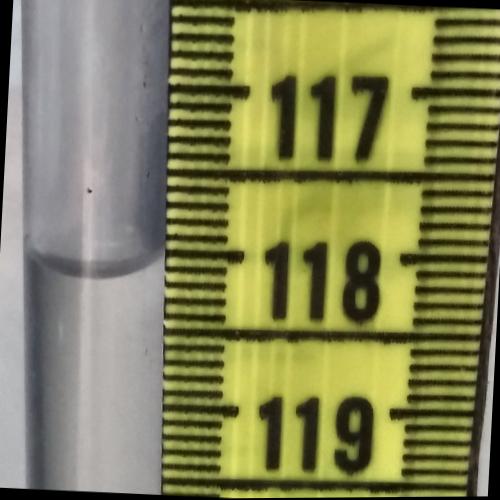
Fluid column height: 118.1 cm